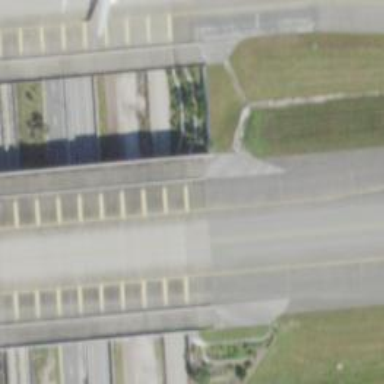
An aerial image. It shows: Taxiway bridge at the airport.